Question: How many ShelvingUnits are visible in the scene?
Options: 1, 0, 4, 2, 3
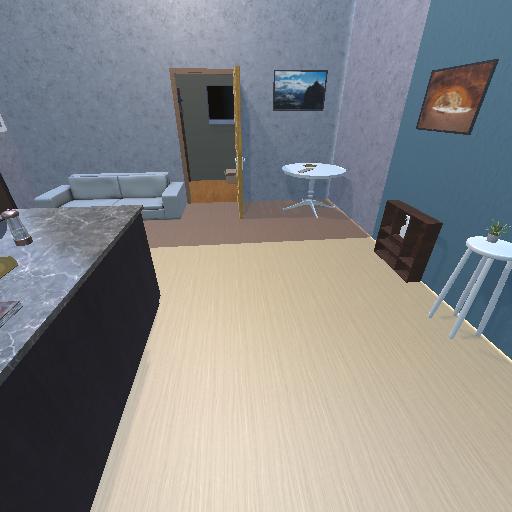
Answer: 1